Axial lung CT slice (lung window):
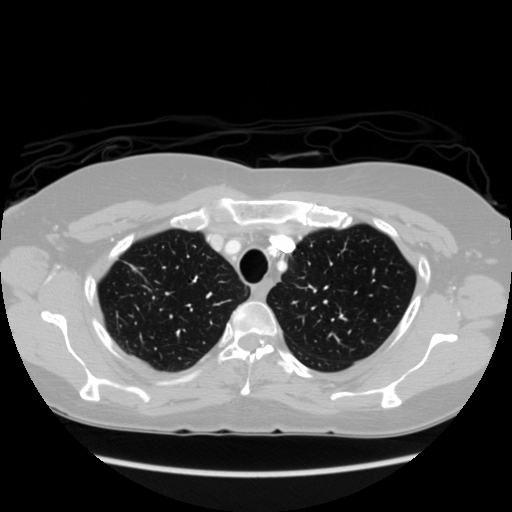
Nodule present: no